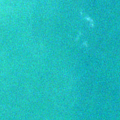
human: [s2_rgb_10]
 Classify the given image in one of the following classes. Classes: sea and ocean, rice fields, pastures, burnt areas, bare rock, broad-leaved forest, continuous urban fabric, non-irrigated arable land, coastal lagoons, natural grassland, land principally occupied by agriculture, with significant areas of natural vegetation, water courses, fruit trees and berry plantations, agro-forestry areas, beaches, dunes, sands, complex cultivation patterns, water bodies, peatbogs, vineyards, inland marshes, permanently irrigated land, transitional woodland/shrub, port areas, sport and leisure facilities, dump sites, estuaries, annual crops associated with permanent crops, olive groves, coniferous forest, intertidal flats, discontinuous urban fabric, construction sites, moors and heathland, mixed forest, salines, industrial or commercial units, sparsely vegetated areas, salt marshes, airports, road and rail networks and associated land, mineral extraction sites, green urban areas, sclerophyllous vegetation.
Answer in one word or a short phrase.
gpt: sea and ocean